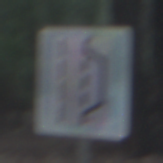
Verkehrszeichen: NothalteUndPannenbucht
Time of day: SunriseSunset
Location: Outdoor (Nature)
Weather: NotSpecified
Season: Autumn
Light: Natural